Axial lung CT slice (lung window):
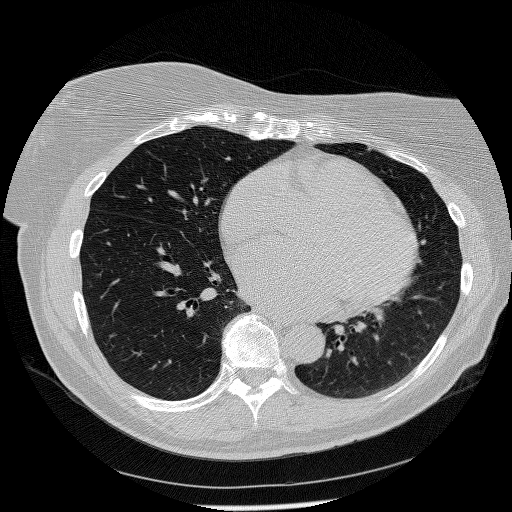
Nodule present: no